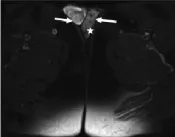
Axial T2 fat sat image shows these lobulated masses (arrows), larger on the right, showing increase signal. Note the presence of enlarged left pampiniform plexus of veins consistent with varicocele (star).
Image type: radiology (mri)